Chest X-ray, PA view. Patient: 83 years old, sex F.
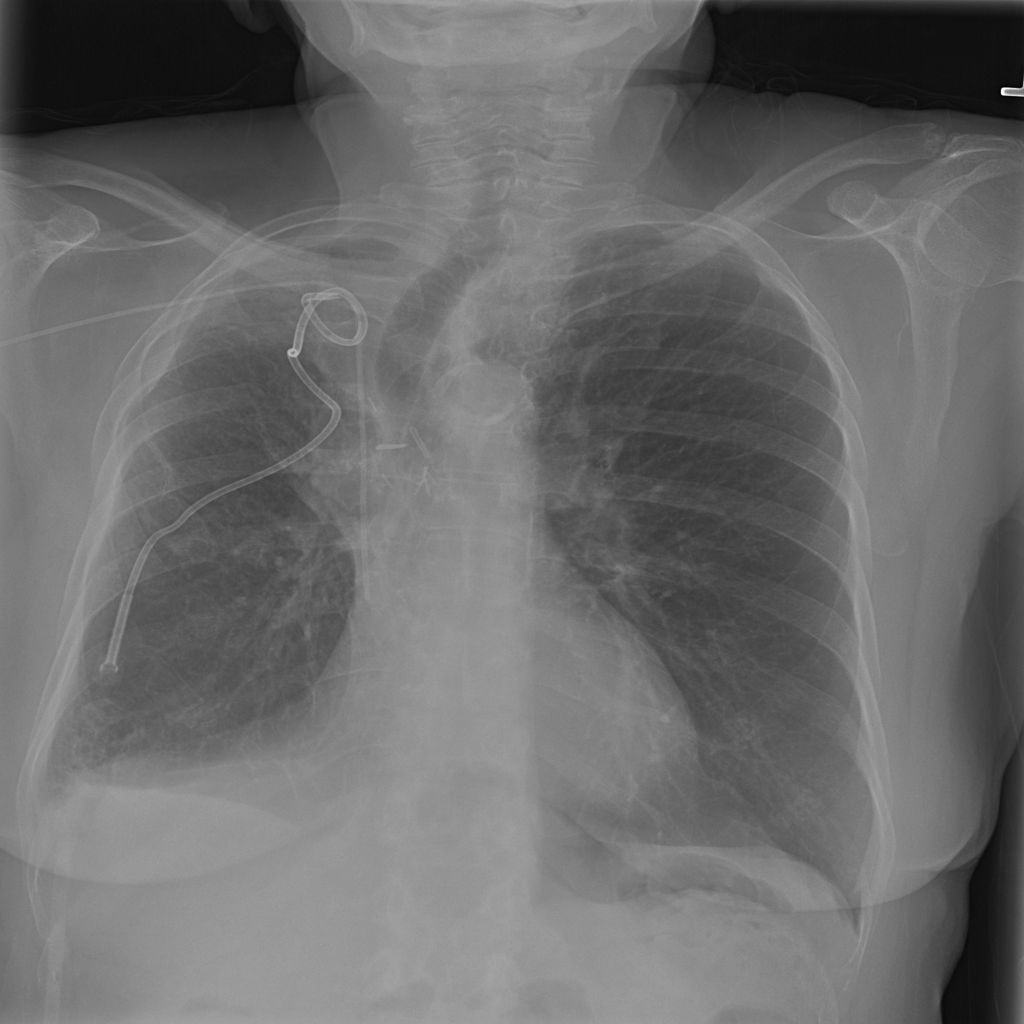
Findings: No Finding